Question: I've developed a small Excel presentation sheet, which uses some countifs formulas to look through rawdata that the users will be pasting into another sheet.
My problem is that one of my countifs criteria is a date. I simply need to test if a startup date has been entered for the given entry. In my countifs formula i'm using:
'Rawdata!G:G;">10/1/2000"'
This however doesn't count all users eventhough they have a startup date in G column.

The problem seems to arise when an entry's date looks like the top one in <URL>
If a edit the top date in <URL>
I've made sure that the cells in the column G are formatted as dates (right clicking and format cells as), but it still seems as if some are different than the other.
What I'm missing in making Excel understand that all values in G are dates?
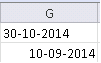
Answer: When a cell stores date as text (usually alligned to left), changing cell format won't help. There are numerous ways to fix it:
- 'Data->Text to columns''Date'- '1''Paste special->Multiply'